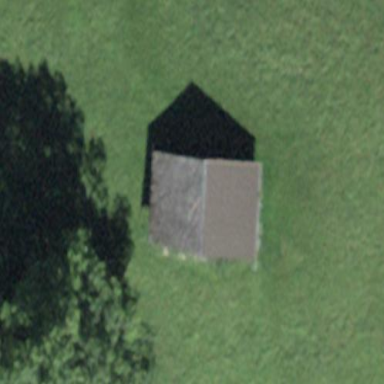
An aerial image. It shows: Rural barn.